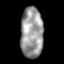
Tissue: skin
Cell type: Epithelial cells
Senescence score: 0.2825
Nuclear area (px): 1123
Mean DAPI intensity: 153.036